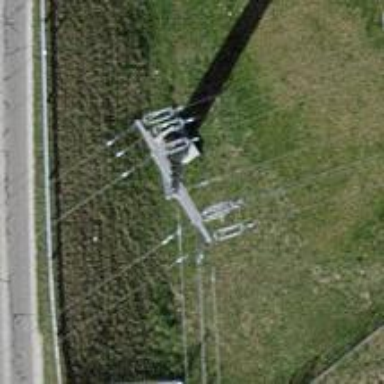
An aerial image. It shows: Concrete power pole.